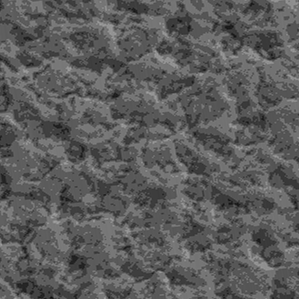
Label: frost